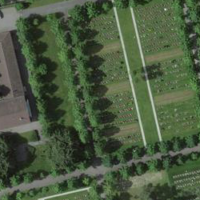
EUNIS habitat code: 53
Species observed at this site:
Dactylorhiza maculata